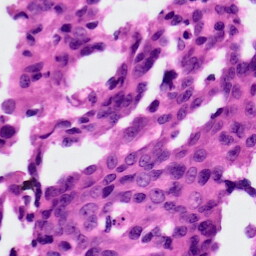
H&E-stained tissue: Ovarian